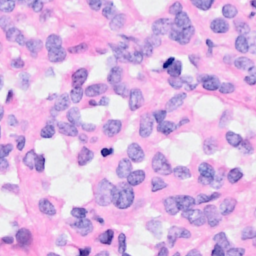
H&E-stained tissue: Breast